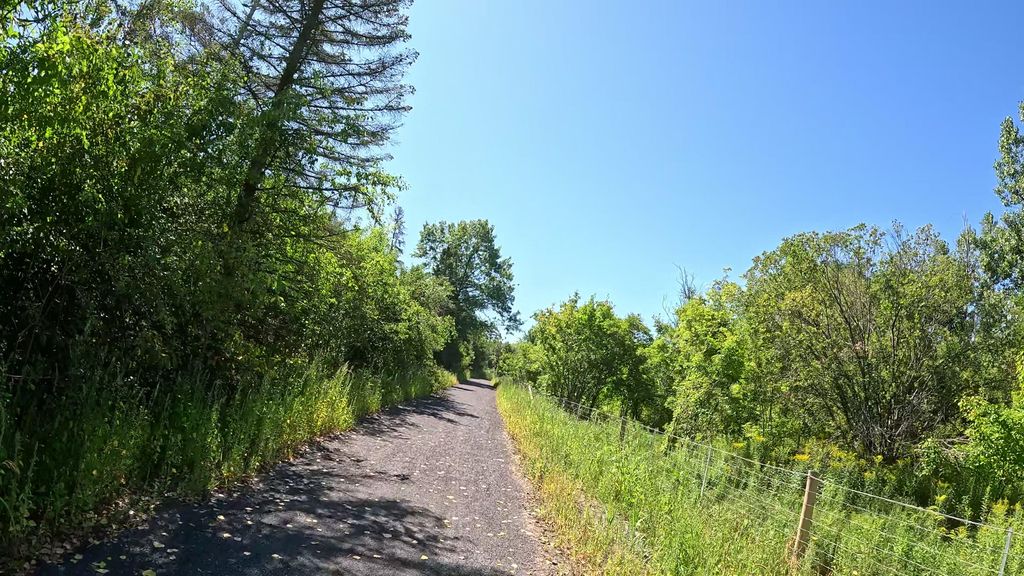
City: ottawa-gatineau